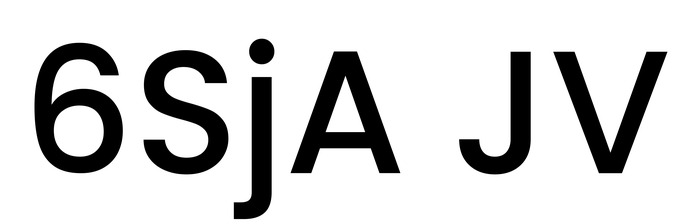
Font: Poppins-Medium